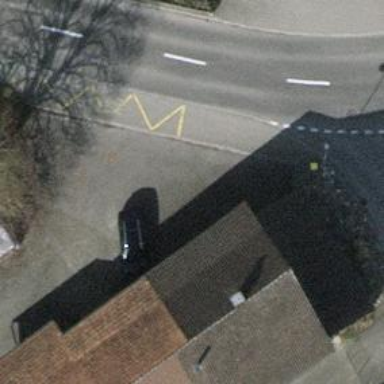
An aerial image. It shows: Platform road.